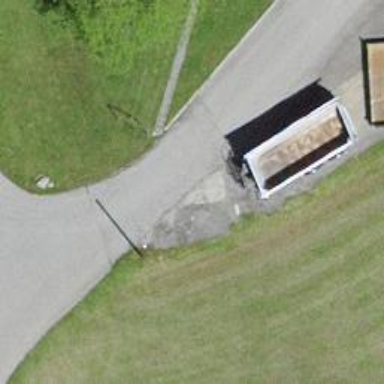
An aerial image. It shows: Service road with smooth asphalt surface of grade 1 tracktype.